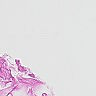
Metastatic tissue present: no